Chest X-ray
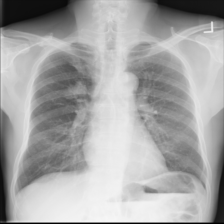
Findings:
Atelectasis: negative
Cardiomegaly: negative
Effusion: negative
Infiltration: negative
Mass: positive
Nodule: negative
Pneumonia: negative
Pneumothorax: negative
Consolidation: negative
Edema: negative
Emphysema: negative
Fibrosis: negative
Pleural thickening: negative
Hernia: negative